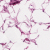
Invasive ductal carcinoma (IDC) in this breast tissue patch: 0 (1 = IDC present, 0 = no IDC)